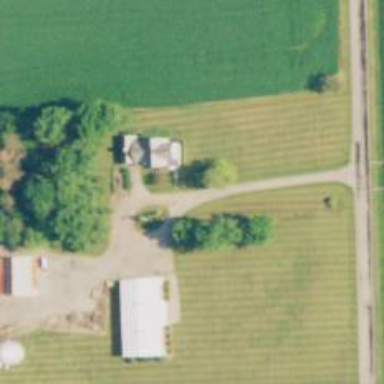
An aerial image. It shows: Driveway leading to service road.